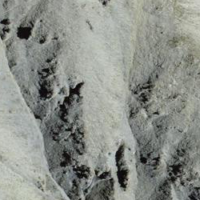
EUNIS habitat code: 48
Species observed at this site:
Gypaetus barbatus